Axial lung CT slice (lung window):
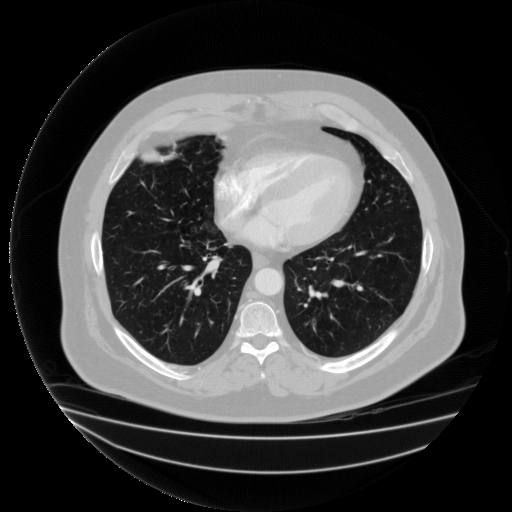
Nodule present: no